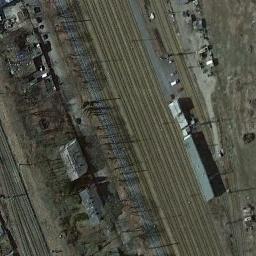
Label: railway